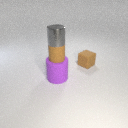
small gray metal cylinder above large purple rubber cylinder